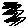
Label: zigzag